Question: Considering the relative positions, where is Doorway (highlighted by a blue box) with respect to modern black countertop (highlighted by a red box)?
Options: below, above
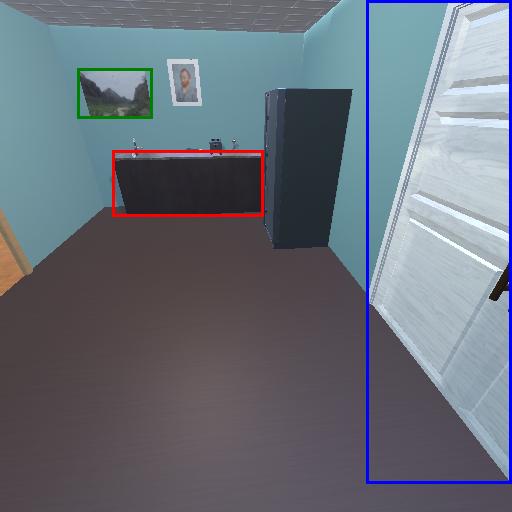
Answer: below